Question: I started with the following code, that should generate the navigation bar of my site using Jekyll (and bootstrap):
'''
<nav class="navbar navbar-default" role="navigation">
<!-- Brand and toggle get grouped for better mobile display -->
<div class="navbar-header">
<button type="button" class="navbar-toggle" data-toggle="collapse" data-target="#jb-navbar-collapse">
<span class="sr-only">Toggle navigation</span>
<span class="icon-bar"></span>
<span class="icon-bar"></span>
<span class="icon-bar"></span>
</button>
<a class="navbar-brand" href="{{ HOME_PATH }}">{{ site.title }}</a>
</div>
<!-- Collect the nav links, forms, and other content for toggling -->
<div class="collapse navbar-collapse" id="jb-navbar-collapse">
<ul class="nav navbar-nav">
{% assign pages_list = site.pages %}
{% assign group = 'navigation' %}
{% include JB/pages_list %}
</ul>
</div><!-- /.navbar-collapse -->
</nav>
'''
However, I want to have a logo in front of '{{ site .title }}'. To that end, I tried to use the following code:
'''
<nav class="navbar navbar-default" role="navigation">
<!-- Brand and toggle get grouped for better mobile display -->
<div class="navbar-header">
<button type="button" class="navbar-toggle" data-toggle="collapse" data-target="#jb-navbar-collapse">
<span class="sr-only">Toggle navigation</span>
<span class="icon-bar"></span>
<span class="icon-bar"></span>
<span class="icon-bar"></span>
</button>
<div style="text-align:left">
<a href="{{ HOME_PATH }}"><img src="{{ site.logoimg }}" height="5%" width="5%"/></a>
<a class="navbar-brand" href="{{ HOME_PATH }}">{{ site.title }}</a>
</div>
</div>
<!-- Collect the nav links, forms, and other content for toggling -->
<div class="collapse navbar-collapse" id="jb-navbar-collapse">
<ul class="nav navbar-nav">
{% assign pages_list = site.pages %}
{% assign group = 'navigation' %}
{% include JB/pages_list %}
</ul>
</div><!-- /.navbar-collapse -->
</nav>
'''
The problems are:
1. The logo is to the right of the text
2. Now there's a huge horizontal space between the text+logo and the pages' names.

I guess it is something simple, but I don't know how to tackle it. How can I place the logo to the left of the text and avoid the bad h-spacing. A bonus would be to make sure that the line of text is v-centered with respect to the logo.
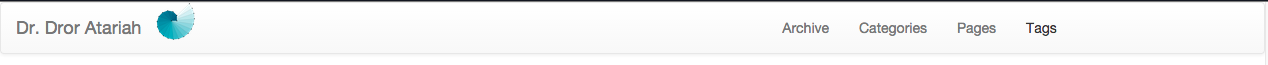
Answer: Try To Give Fixed values to img widht & height
it is giving exact space of your image's actual width!
'''
.navbar-brand-fix,
.navbar-nav-fix li a
{
line-height:50px !important;
vertical-align:middle !important;
padding-top:25px !important;
}
'''
'''
<script src="https://ajax.googleapis.com/ajax/libs/jquery/1.9.1/jquery.min.js"></script>
<script src="https://maxcdn.bootstrapcdn.com/bootstrap/3.3.4/js/bootstrap.min.js"></script>
<link href="https://maxcdn.bootstrapcdn.com/bootstrap/3.3.4/css/bootstrap.min.css" rel="stylesheet" />
<nav class="navbar navbar-default" role="navigation">
<div class="navbar-header">
<button type="button" class="navbar-toggle" data-toggle="collapse" data-target="#jb-navbar-collapse">
<span class="sr-only">Toggle navigation</span>
<span class="icon-bar"></span>
<span class="icon-bar"></span>
<span class="icon-bar"></span>
</button>
<div>
<a class="pull-left" href="#"><img src="http://placehold.it/600x200" height="100px" width="100px"/></a>
<a class="navbar-brand navbar-brand-fix" href="#">TITle</a>
</div>
</div>
<div class="collapse navbar-collapse" id="jb-navbar-collapse">
<ul class="nav navbar-nav navbar-nav-fix">
<li><a href="#">Names</a></li>
<li><a href="#">Names</a></li>
<li><a href="#">Names</a></li>
<li><a href="#">Names</a></li>
</ul>
</div>
</nav>
'''
I have updated snippet